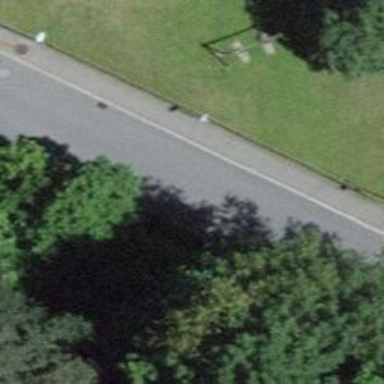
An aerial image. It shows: Bus stop with designated stop position for public transport.